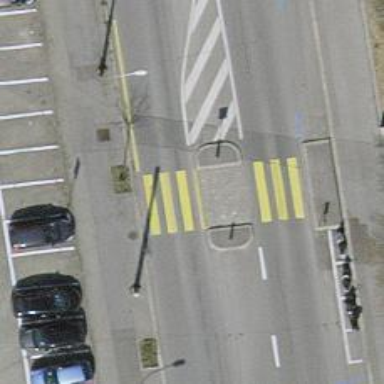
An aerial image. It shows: Uncontrolled zebra crossing with central island.